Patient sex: M
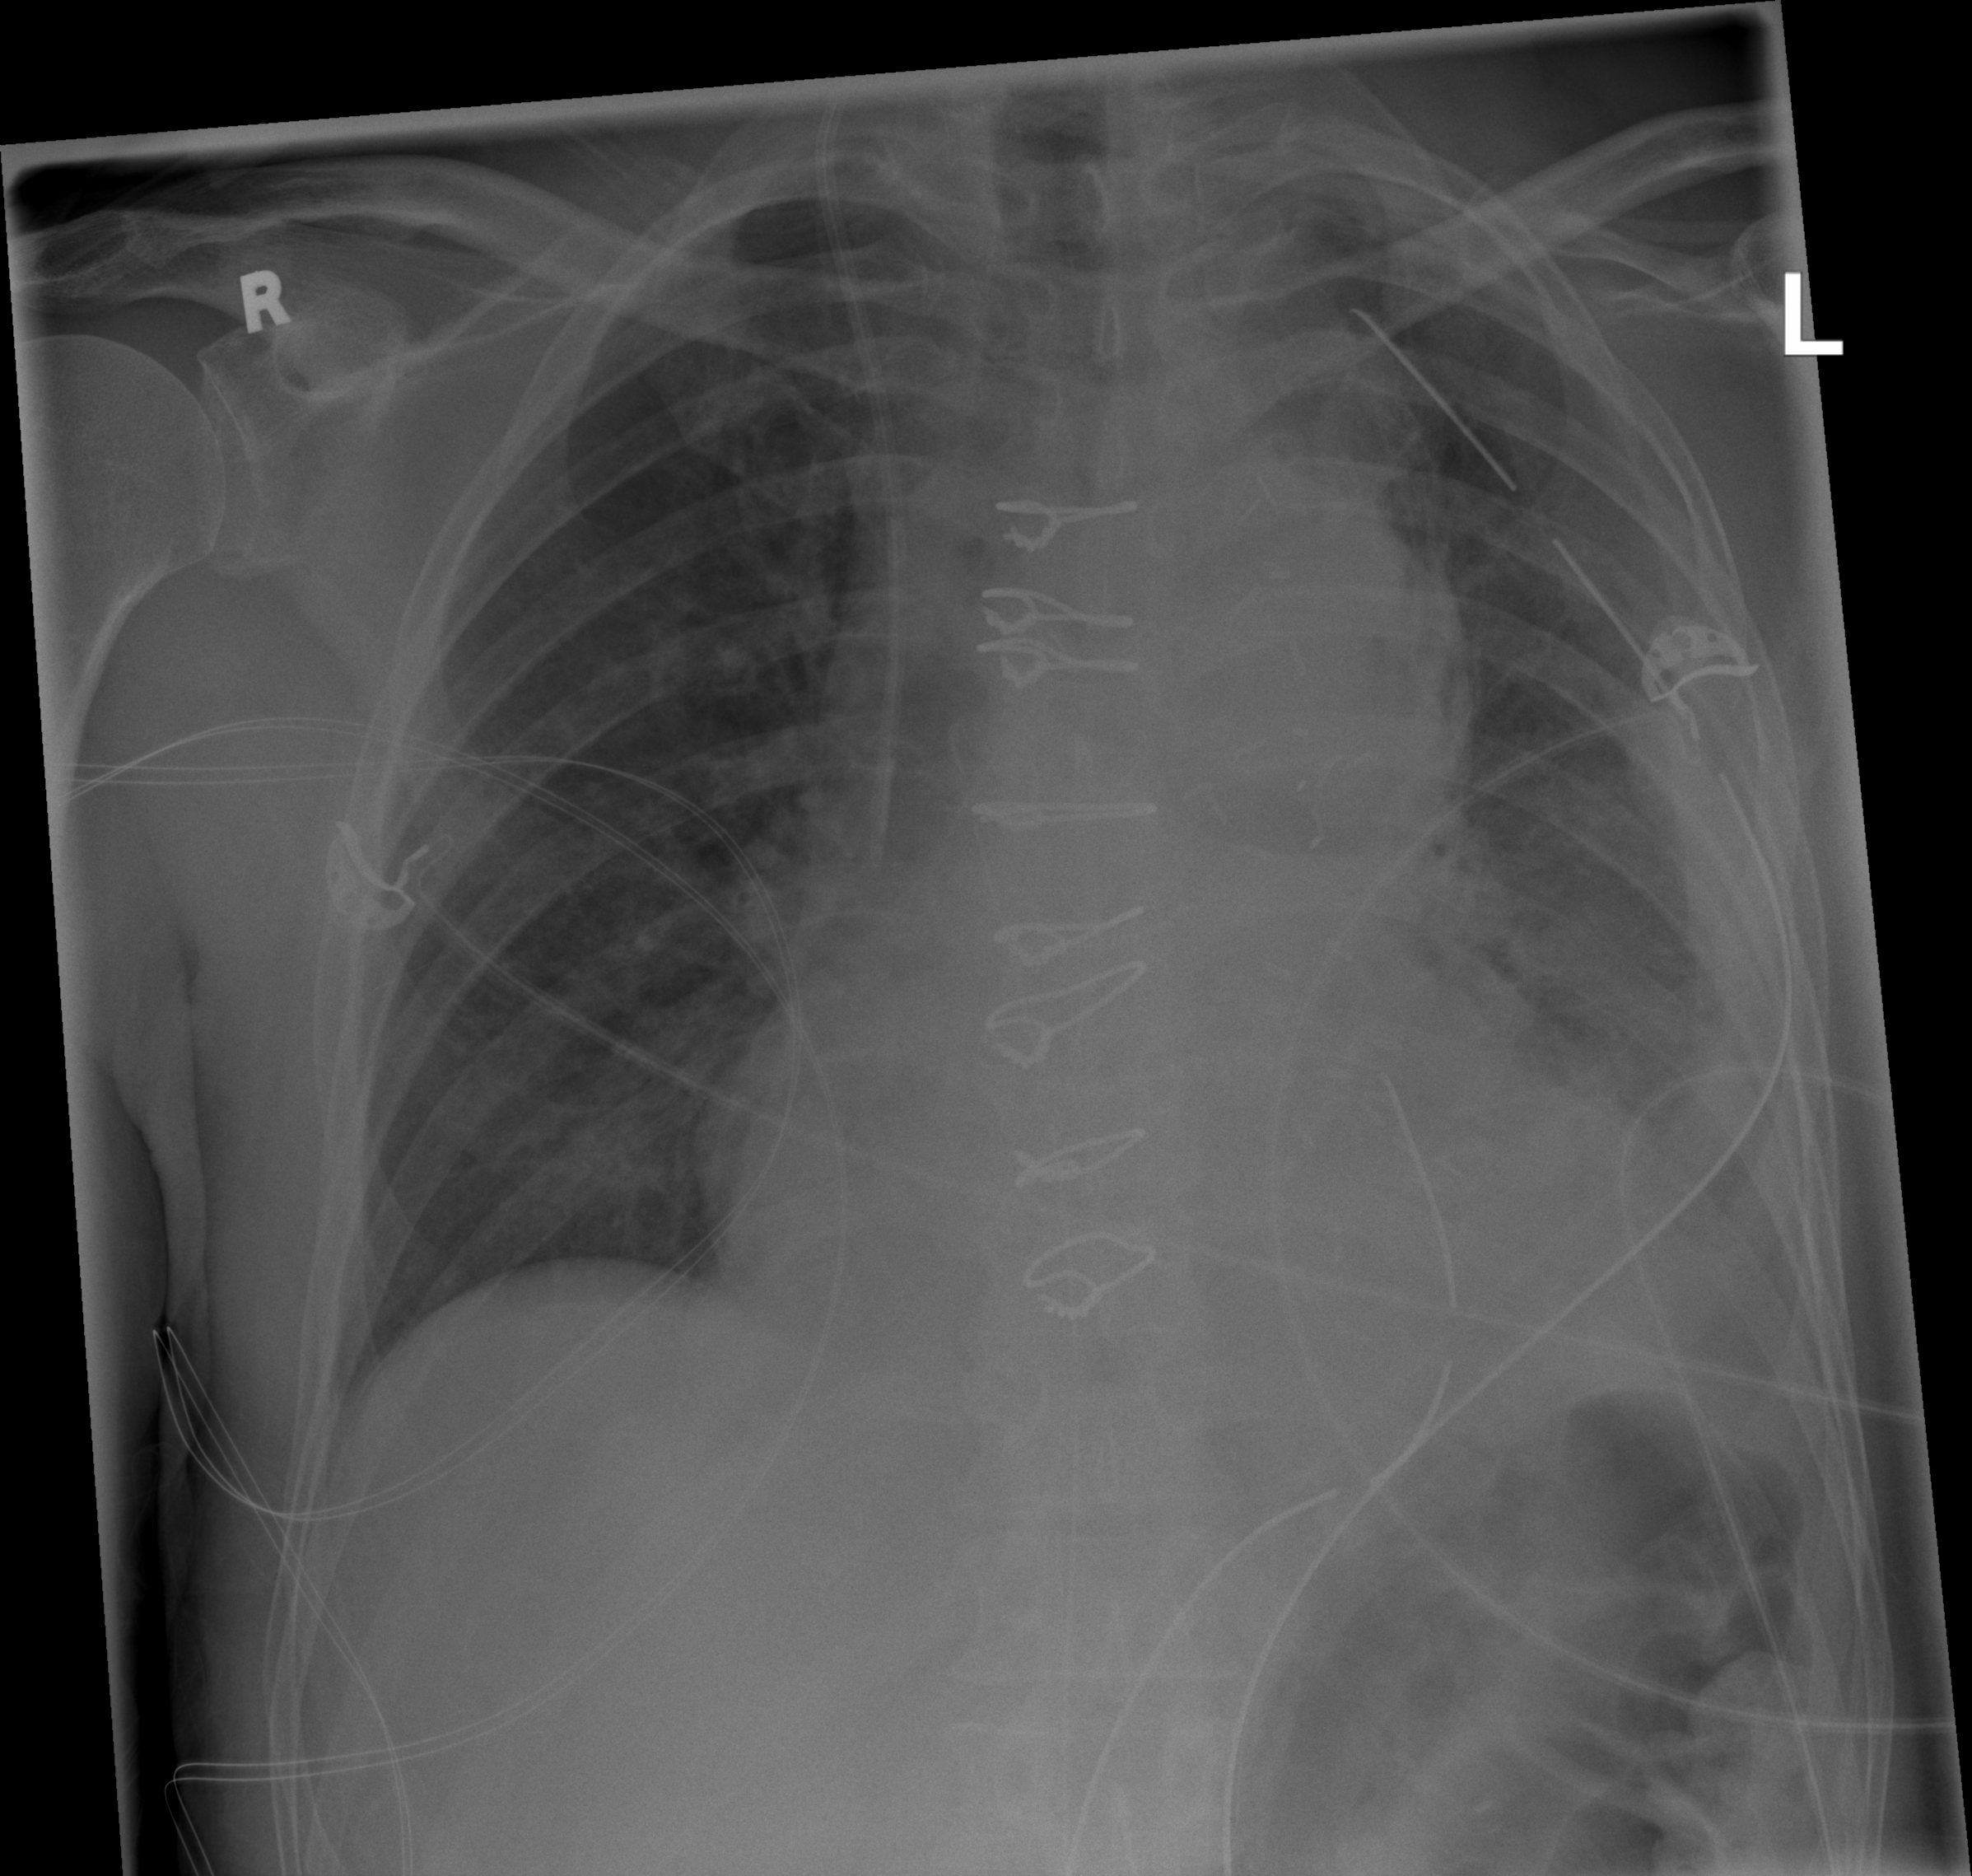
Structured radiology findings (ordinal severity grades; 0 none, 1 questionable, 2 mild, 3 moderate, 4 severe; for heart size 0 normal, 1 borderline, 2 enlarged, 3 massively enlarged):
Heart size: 2
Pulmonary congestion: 2
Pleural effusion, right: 0
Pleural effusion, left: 3
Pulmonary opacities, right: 1
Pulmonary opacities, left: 1
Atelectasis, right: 2
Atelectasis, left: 2